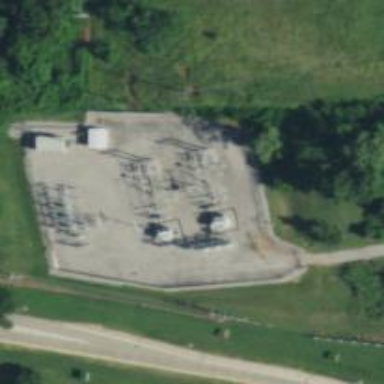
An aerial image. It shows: Switch used for power control.